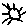
Label: sun